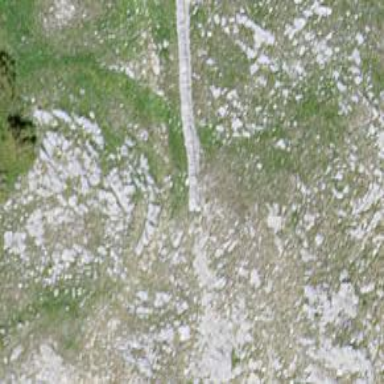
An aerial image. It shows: Wall made of dry stone.